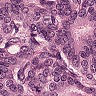
Metastatic tissue present: yes